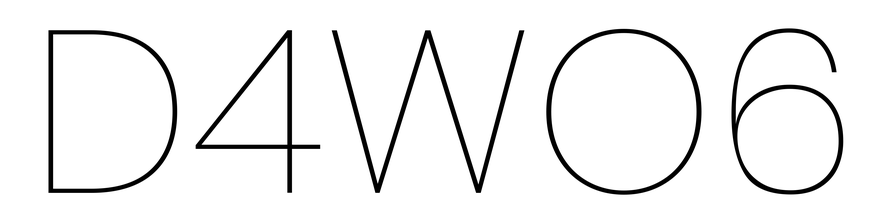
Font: Poppins-Thin